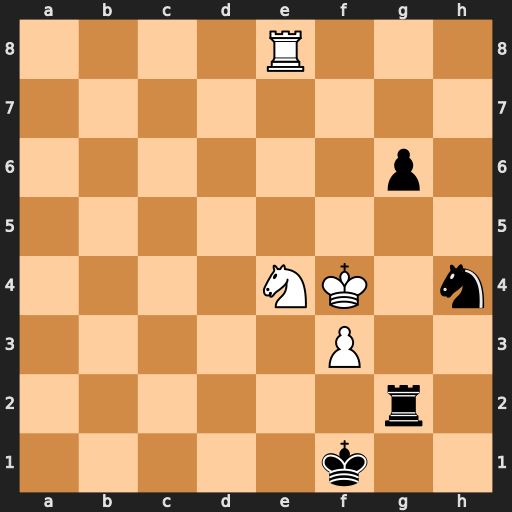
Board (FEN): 4R3/8/6p1/8/4NK1n/5P2/6r1/5k2
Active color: w
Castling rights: -
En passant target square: -
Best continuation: Ng3+ Rxg3 Kxg3